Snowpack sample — Snodgrass Mountain, Crested Butte, Colorado (2/4/25, 12:06 PM MST)
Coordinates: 38.923, -106.968
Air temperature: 35 °F
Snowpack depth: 80 cm
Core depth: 20 cm
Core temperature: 33.8 °F
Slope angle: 14°, slope face: 78°
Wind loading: low
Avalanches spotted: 0
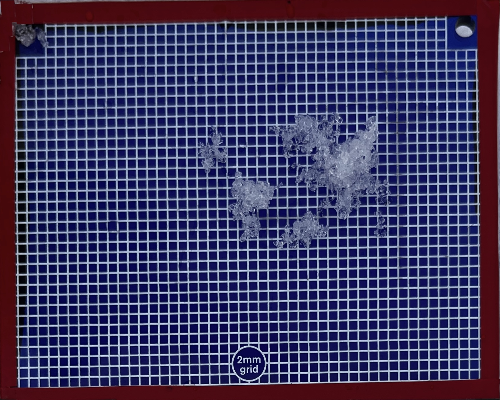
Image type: profile
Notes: No avalanches nearby, unusually warm weather for the last month reported by residents, Collected 25 yards from treeline